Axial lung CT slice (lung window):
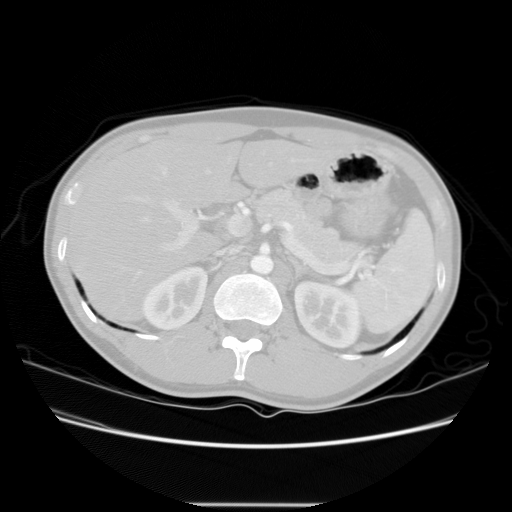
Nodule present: no